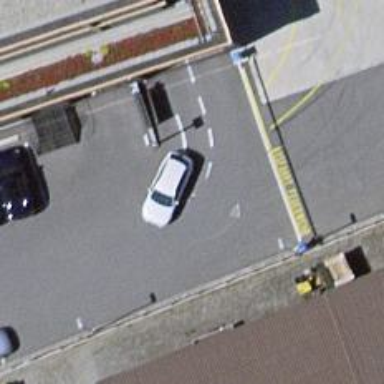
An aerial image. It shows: Lift gate barrier.